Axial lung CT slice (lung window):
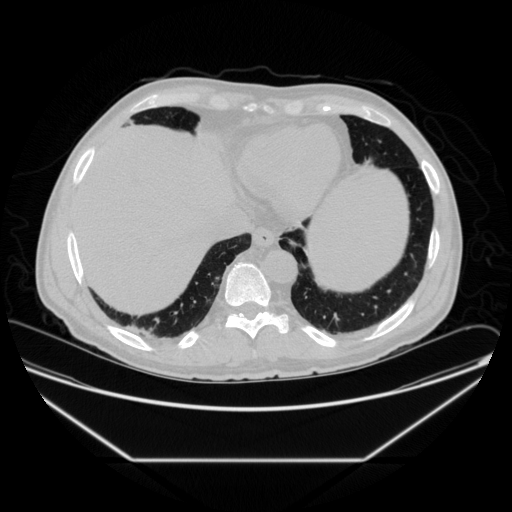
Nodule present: no